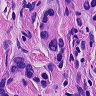
Metastatic tissue present: yes